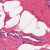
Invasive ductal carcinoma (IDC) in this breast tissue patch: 0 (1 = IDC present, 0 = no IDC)